Question: I put my data into a data frame and now want to align the data.
'''
df.obs <- data.frame(Observer_Unanimous, row.names = TRUE)
'''

I now want to left align the first column (header), and center align the next three.
Code run:
'''
formattable(df.obs, align = c("1", "c", "c", "c"))
**Error in kable(mat, format = format, align = align, escape = FALSE, ..., :
'align' must be a character vector of possible values 'l', 'r', and 'c'**
'''
Not making progess! Any thoughts?
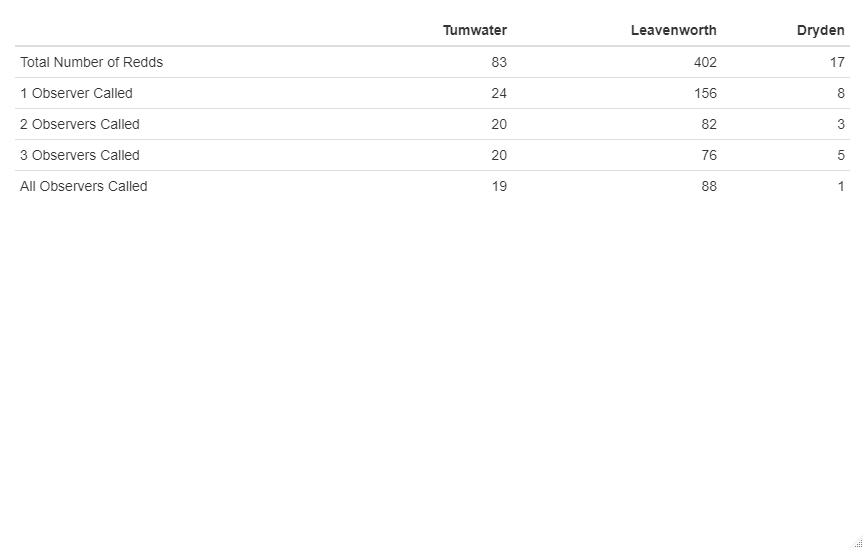
Answer: If we directly apply 'formattable' on the data.frame, it would work
'''
library(formattable)
df1 <- head(iris)
formattable(df1, align = c("l", "c", "c", "c", "r"))
'''
-output
<URL>